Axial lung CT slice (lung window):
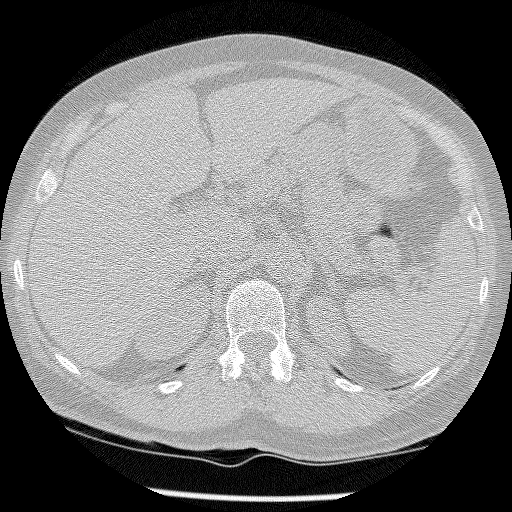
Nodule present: no